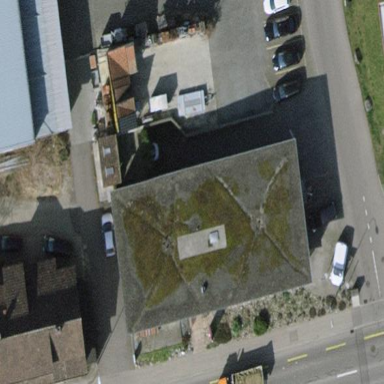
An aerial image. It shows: Building.